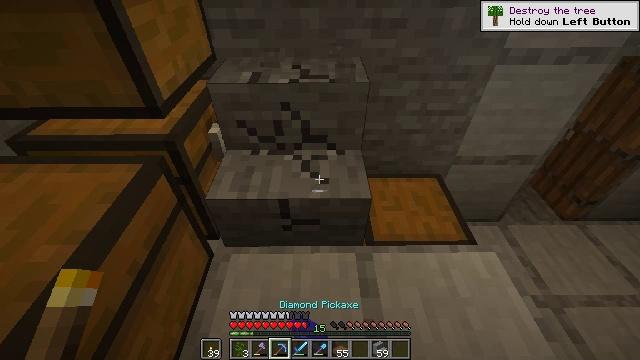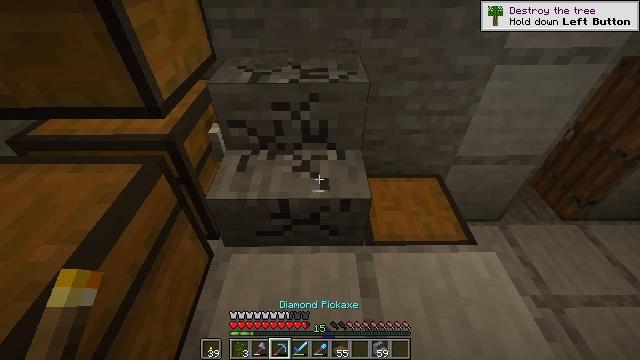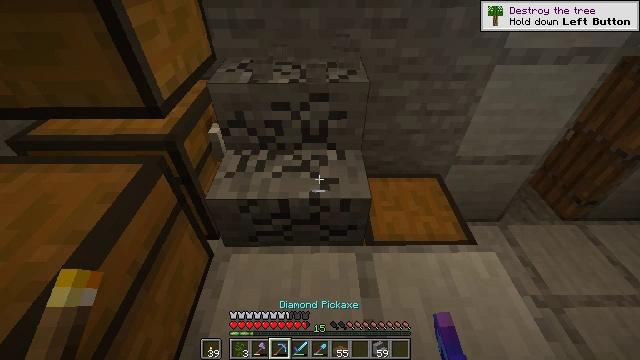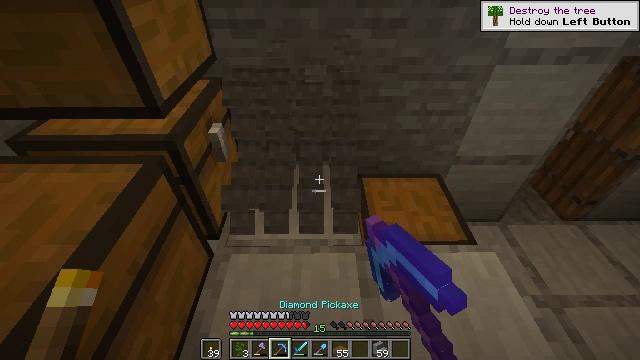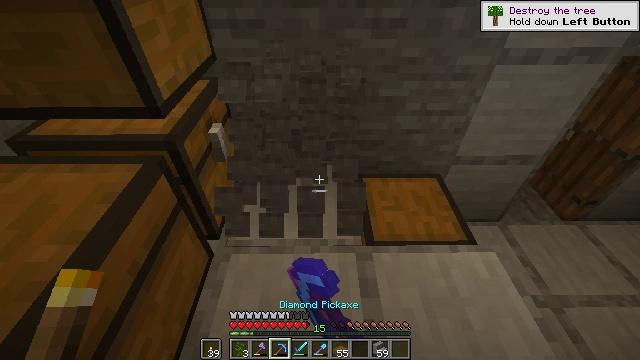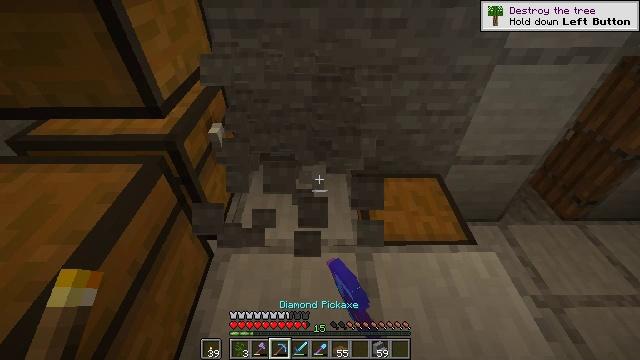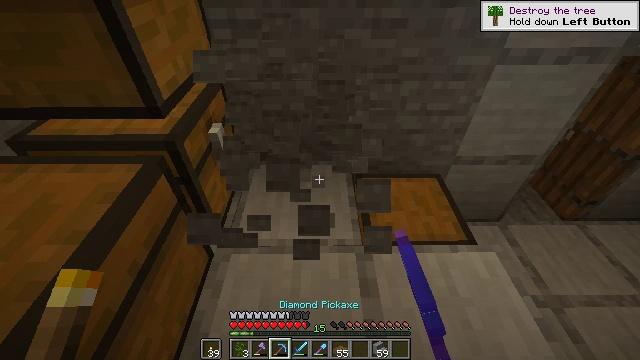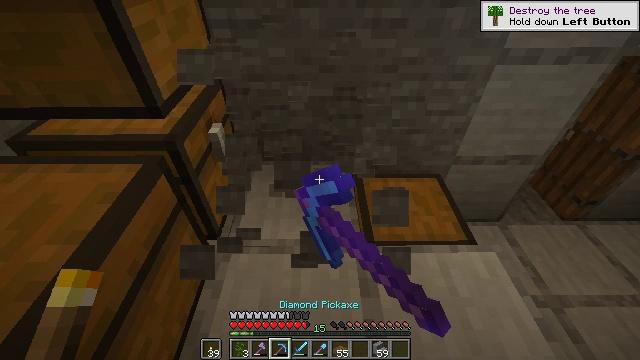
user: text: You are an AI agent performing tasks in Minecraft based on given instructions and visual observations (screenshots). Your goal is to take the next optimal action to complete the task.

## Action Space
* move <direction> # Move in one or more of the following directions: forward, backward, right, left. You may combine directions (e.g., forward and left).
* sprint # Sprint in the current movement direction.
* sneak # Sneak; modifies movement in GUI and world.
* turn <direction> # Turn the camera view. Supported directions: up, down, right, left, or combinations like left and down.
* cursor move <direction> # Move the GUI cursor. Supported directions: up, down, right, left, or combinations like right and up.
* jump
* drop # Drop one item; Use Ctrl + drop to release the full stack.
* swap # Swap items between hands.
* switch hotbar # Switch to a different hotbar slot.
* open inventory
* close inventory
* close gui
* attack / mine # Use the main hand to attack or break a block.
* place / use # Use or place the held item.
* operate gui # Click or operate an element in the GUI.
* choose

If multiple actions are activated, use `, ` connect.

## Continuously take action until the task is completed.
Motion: motion action
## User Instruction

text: Mine the stone stairs.
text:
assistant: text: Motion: attack / mine
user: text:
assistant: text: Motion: attack / mine
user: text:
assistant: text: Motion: attack / mine
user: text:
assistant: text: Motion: attack / mine
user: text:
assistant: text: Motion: attack / mine
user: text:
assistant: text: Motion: attack / mine
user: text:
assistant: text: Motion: attack / mine
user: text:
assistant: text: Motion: attack / mine